Question: I'm trying to figure out where to edit footer links in magento 1.9 but I couldn't find anything I'll be searching it for almost 3hours but no success. Sorry I'm just a newbie in magento.
I want to edit the links under "QUICK LINKS" "ACCOUNT" I found the link under company and it's in magento backend under static blocks but no success for the two.

Thanks
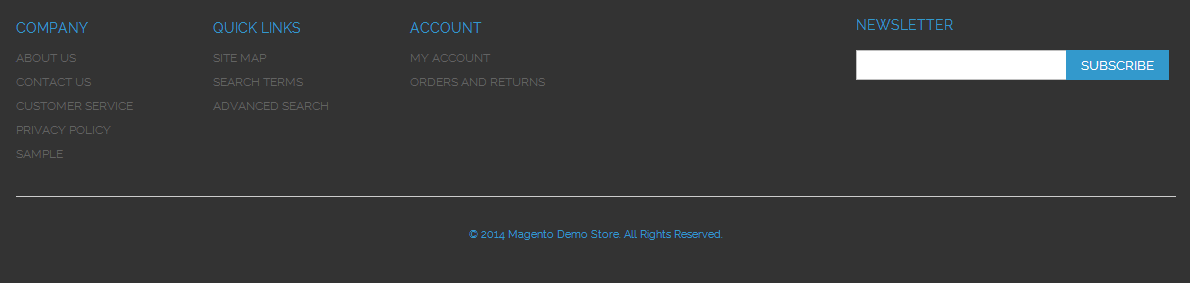
Answer: Bro, You can create your a custom static block and add it to your footer, just replace the old one. Hope that helps..cheers..